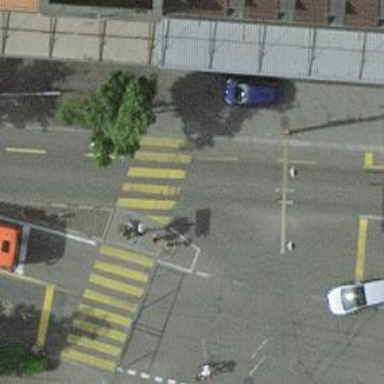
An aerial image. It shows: Kerb serving as barrier.